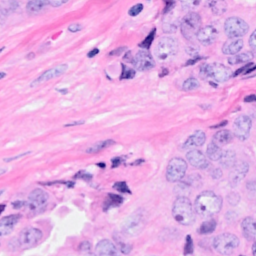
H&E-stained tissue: Breast